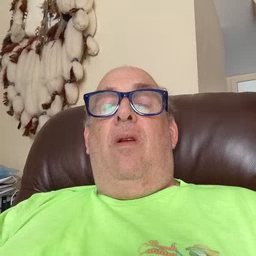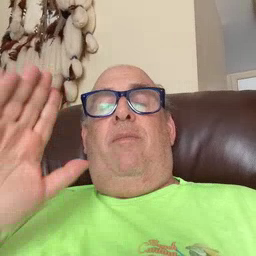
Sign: bed